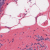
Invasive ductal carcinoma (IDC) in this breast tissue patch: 0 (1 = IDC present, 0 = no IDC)